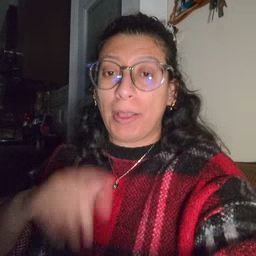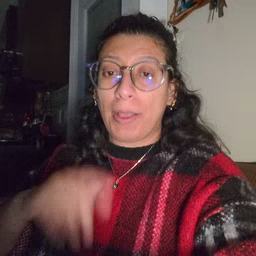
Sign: mouse